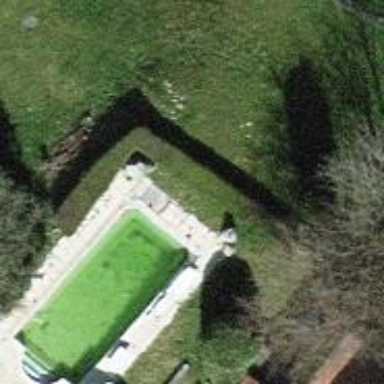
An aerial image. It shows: Outdoor swimming pool in leisure land.